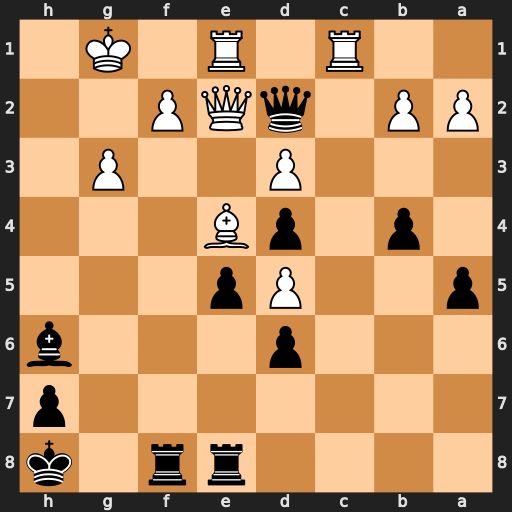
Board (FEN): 4rr1k/7p/3p3b/p2Pp3/1p1pB3/3P2P1/PP1qQP2/2R1R1K1
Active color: b
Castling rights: -
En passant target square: -
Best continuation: Qxe2 Rxe2 Bxc1